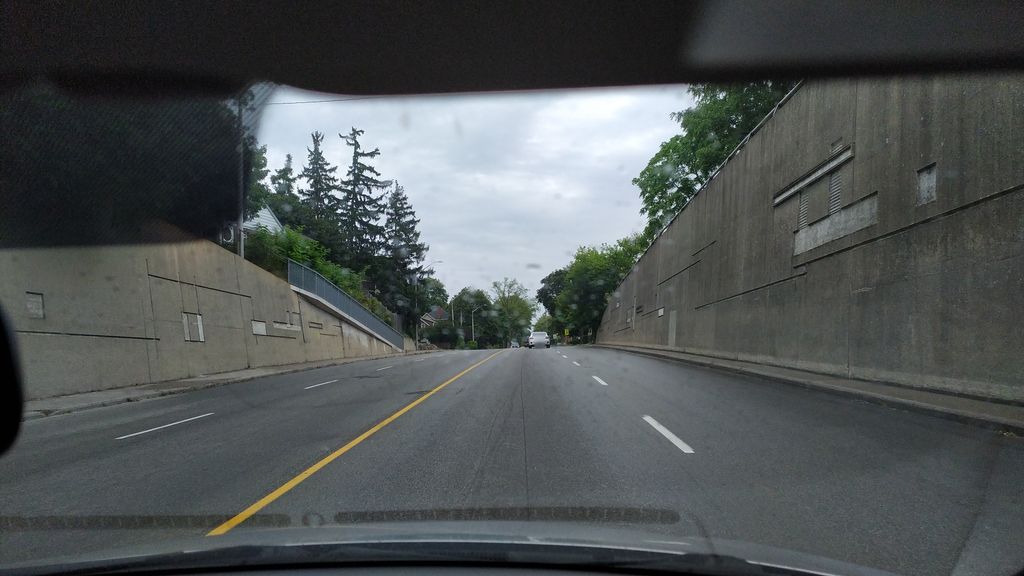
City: kitchener-waterloo